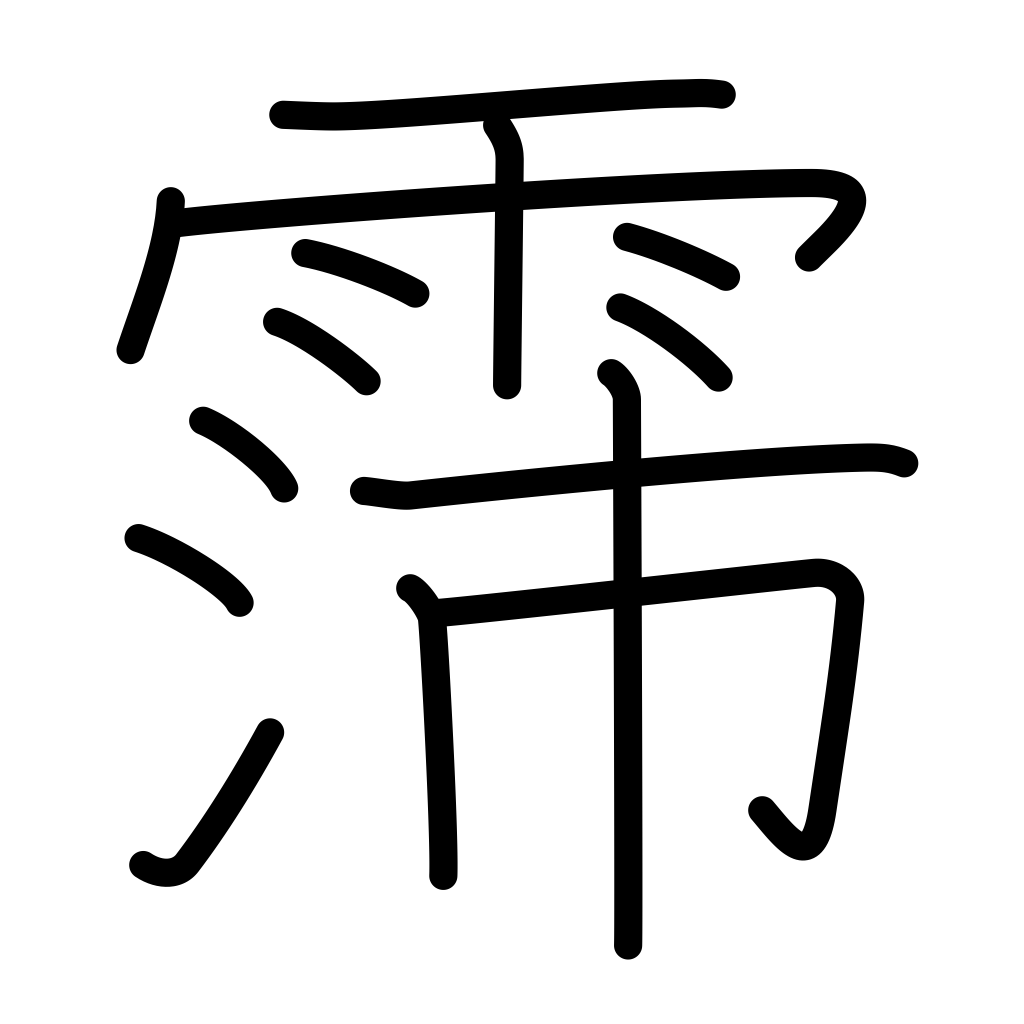
Meaning: big rain, long rainy spell